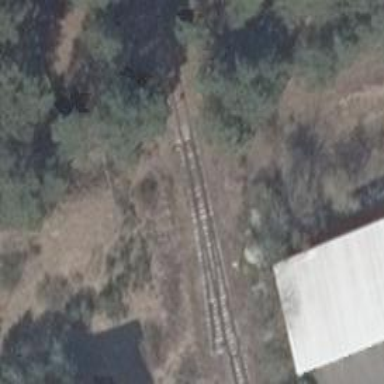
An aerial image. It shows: Railway switch.